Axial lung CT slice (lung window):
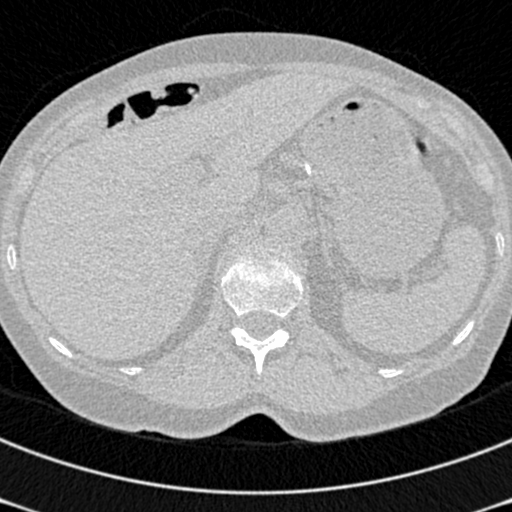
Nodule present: no